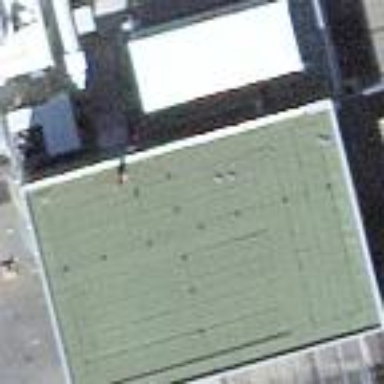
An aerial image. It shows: Building housing car wash facility.